八年级 · 画法几何学
已知 $\triangle A B C$ 中, $A C=B C ; \triangle D E C$ 中, $D C=E C ; \angle A C B=\angle D C E=a$,

图1

图2

(1) 如图 1, 当 $a=60^{\circ}$ 时, (1)求证: $A D=B E$; (2) 求出 $\angle A E B$ 的度数;

(2) 如图 2, 当 $a=90^{\circ}$ 时, 求:

(1) $\angle A E B$ 的度数; (2)若 $\angle C A F=\angle B A F, B E=2$, 求 $A F$ 的长.
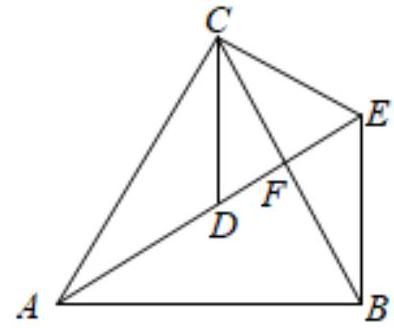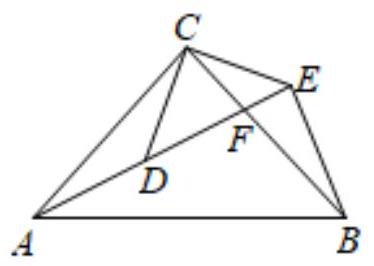
答案: 解: (1) (1) $\because A C=B C, D C=E C, \angle A C B=\angle D C E=60^{\circ}$,

$\therefore \triangle A B C$ 和 $\triangle D E C$ 是等边三角形,

$\therefore \angle A C B=\angle D C E=\angle C D E=\angle C E D=60^{\circ}, C A=C B, C D=C E$,

$\therefore \angle A C B-\angle D C F=\angle D C E-\angle D C F$,
$\therefore \angle A C D=\angle B C E$

在 $\triangle C D A$ 和 $\triangle C E B$ 中,

$\left\{\begin{aligned} A C & =B C \\ \angle A C D & =\angle B C E, \\ C D & =C E\end{aligned}\right.$

$\therefore \triangle C D A \cong \triangle C E B(S A S)$,

$\therefore A D=B E ;$

(2) $\because \triangle C D A \cong \triangle C E B$

$\therefore \angle C E B=\angle C D A=180^{\circ}-\angle C D E=120^{\circ}$,

$\because \angle C E D=60^{\circ}$

$\therefore \angle A E B=\angle C E B-\angle C E D=120^{\circ}-60^{\circ}=60^{\circ}$;

(2) (1) $\because A C=B C, C D=C E, \angle A C B=\angle D C E=90^{\circ}$,

$\therefore \triangle A C B$ 和 $\triangle D C E$ 均为等腰直角三角形,

$\therefore \angle C D E=45^{\circ}=\angle C E D$,

$\therefore \angle A C B-\angle D C B=\angle D C E-\angle D C B$, 即 $\angle A C D=\angle B C E$,

$\therefore \angle A D C=180^{\circ}-\angle C D E=135^{\circ}$,

在 $\triangle A C D$ 和 $\triangle B C E$ 中,

$\left\{\begin{aligned} A C & =B C \\ \angle A C D & =\angle B C E, \\ C D & =C E\end{aligned}\right.$

$\therefore \triangle A C D \cong \triangle B C E(S A S)$,

$\therefore \angle A D C=\angle B E C=135^{\circ}$,

$\therefore \angle A E B=\angle B E C-\angle C E D=90^{\circ}$,

(2) $\because \triangle A C D \cong \triangle B C E, \quad B E=2$,

$\therefore B E=A D=2$,

$\because \angle C A F=\angle B A F=22.5^{\circ}, \angle C D E=45^{\circ}=\angle C A D+\angle A C D$,
$\therefore \angle A C D=\angle C A D=22.5^{\circ}$

$\therefore A D=C D=2$,

$\because \angle D C F=90^{\circ}-\angle A C D=67.5^{\circ}, \angle A F C=\angle A B C+\angle B A F=67.5^{\circ}$,

$\therefore \angle D C F=\angle A F C$

$\therefore D C=D F=2$,

$\therefore A F=A D+D F=4$,